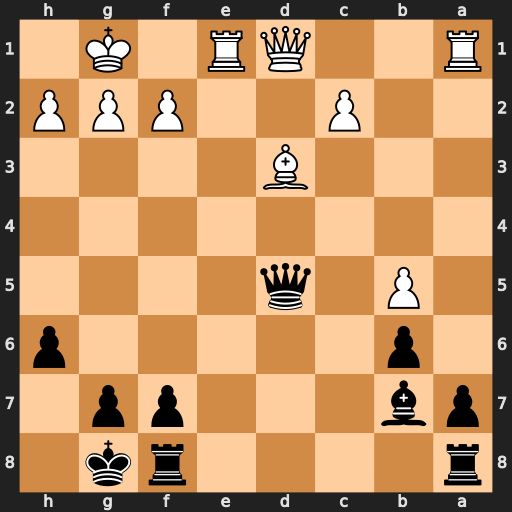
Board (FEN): r4rk1/pb3pp1/1p5p/1P1q4/8/3B4/2P2PPP/R2QR1K1
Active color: b
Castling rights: -
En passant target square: -
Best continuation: Qxg2#